Question: I'm using a new to NHibernate 3.2 mapping by code (not fluent nhibernate) and I have a little problem with mapping a many-to-many relation.
I want to map these entities
'''
public class Article
{
public virtual Guid Id { set; get; }
public virtual string Content { set; get; }
public virtual string Title { set; get; }
public virtual IList<Tag> Tags { set; get; }
}
public class Tag
{
public virtual Guid Id { set; get; }
public virtual string Name { set; get; }
public virtual IList<Article> Articles { set; get; }
}
public class ArticleTag
{
public virtual Article Article { set; get; }
public virtual Tag Tag { set; get; }
}
'''
My mapping looks that
'''
public class TagMapping : ClassMapping<Tag>
{
public TagMapping()
{
Id<Guid>(x => x.Id);
Property<string>(x => x.Name);
Bag<Article>(x => x.Articles, x => x.Inverse(true), x => x.ManyToMany(z =>
{
z.Column("Article");
z.Lazy(LazyRelation.Proxy);
}));
}
}
public class ArticleTagMapping : ClassMapping<ArticleTag>
{
public ArticleTagMapping()
{
ManyToOne<Article>(x => x.Article, x => { });
ManyToOne<Tag>(x => x.Tag, x => { });
}
}
public class ArticleMapping : ClassMapping<Article>
{
public ArticleMapping()
{
Id<Guid>(x => x.Id, x => x.Generator(Generators.Guid));
Property<string>(x => x.Content, x => x.Length(4002));
Property<string>(x => x.Title);
Bag<Tag>(x => x.Tags, x =>{ }, x => x.ManyToMany(z =>
{
z.Column("Tag");
z.Lazy(LazyRelation.Proxy);
}));
}
}
'''
The only problem is that, when I generate tables in database using this schema, I have two additional tables. What I must change to disable generating these two tables (Articles and Tags)?

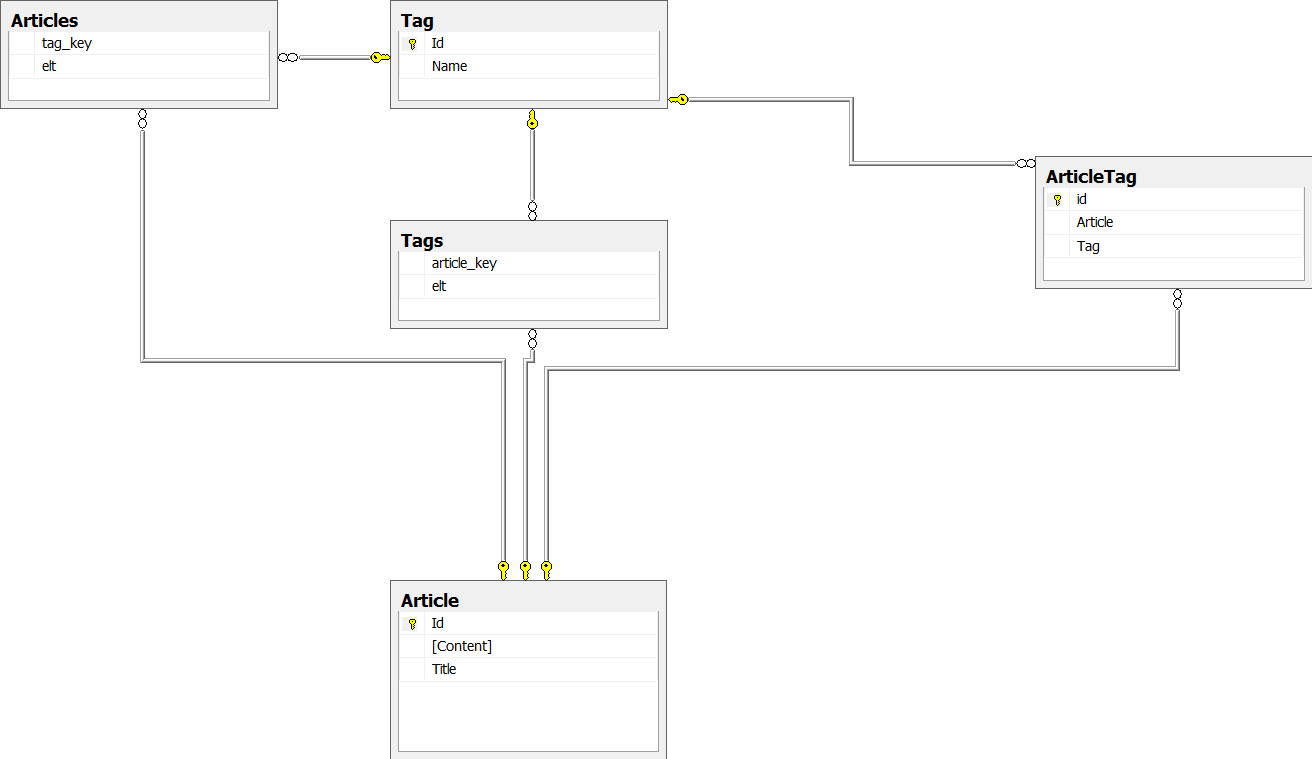
Answer: Do you really need this?:
'''
public class ArticleTagMapping : ClassMapping<ArticleTag>
{
public ArticleTagMapping()
{
ManyToOne<Article>(x => x.Article, x => { });
ManyToOne<Tag>(x => x.Tag, x => { });
}
}
'''